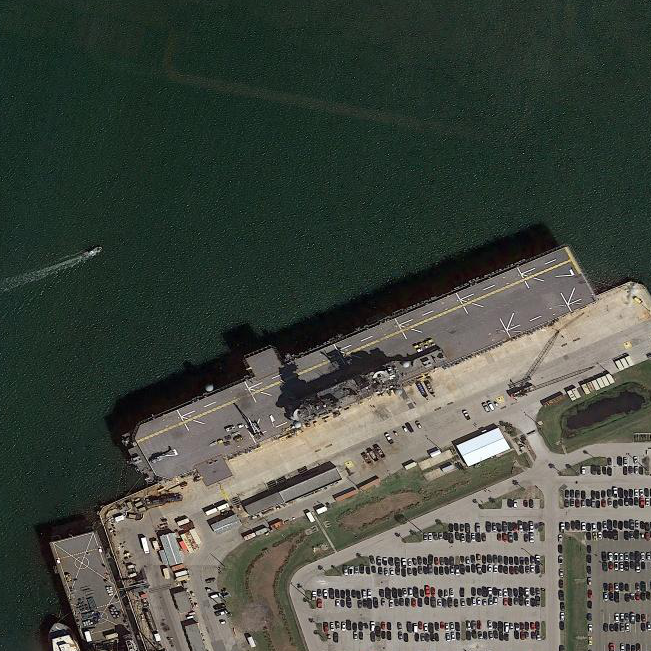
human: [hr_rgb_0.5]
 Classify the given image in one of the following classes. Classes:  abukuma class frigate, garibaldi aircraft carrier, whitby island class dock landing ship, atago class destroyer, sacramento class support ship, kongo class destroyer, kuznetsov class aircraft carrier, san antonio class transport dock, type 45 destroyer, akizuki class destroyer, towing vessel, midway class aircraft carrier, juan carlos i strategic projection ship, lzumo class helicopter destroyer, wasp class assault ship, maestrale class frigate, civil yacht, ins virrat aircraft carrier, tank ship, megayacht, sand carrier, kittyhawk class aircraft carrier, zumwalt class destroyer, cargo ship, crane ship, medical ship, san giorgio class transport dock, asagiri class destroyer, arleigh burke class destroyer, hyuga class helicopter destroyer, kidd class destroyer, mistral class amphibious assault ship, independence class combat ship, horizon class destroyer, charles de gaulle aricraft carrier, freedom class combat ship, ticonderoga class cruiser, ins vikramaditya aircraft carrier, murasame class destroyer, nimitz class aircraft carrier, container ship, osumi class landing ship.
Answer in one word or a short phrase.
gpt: Wasp class assault ship